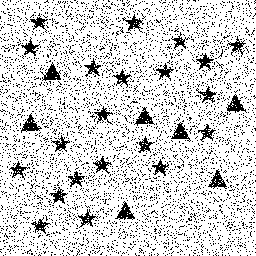
Squares: 0
Triangles: 7
Stars: 21
Total shapes: 28